Question: So I'm reading C++ Primer (5th edition) and this is the example code they give to explain the while statement:
'''
#include <iostream>
int main()
{
int sum = 0, val = 1;
// keep executing the while as long as val is less than or equal to 10
while (val <=10) {
sum += val; // assigns sum + val to sum
++val; // add 1 to val
}
std::cout << "Sum of 1 to 10 inclusive is " << sum << std::endl;
return 0;
}
'''
And this is the program in the Command Line prompt:

I just can't understand where the 55 came from..
Isn't it supposed to be:
'''
sum = 0
var = 1
sum = 0 + 1
var = 1 + 1
-snip-
sum = 6
var = 4
'''
So shouldn't it print 6?
I'm really confused.
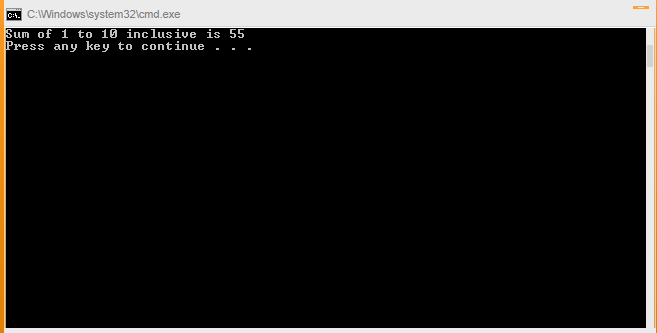
Answer: '1 + 2 + 3 + 4 + 5 + 6 + 7 + 8 + 9 + 10 = 55'